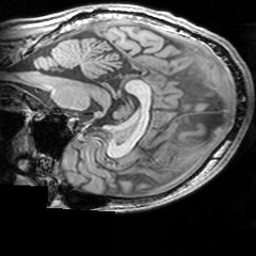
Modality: T1w
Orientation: sagittal
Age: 27
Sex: male
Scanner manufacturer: siemens
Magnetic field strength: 3 T
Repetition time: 1.63 s
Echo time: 0.00311 s